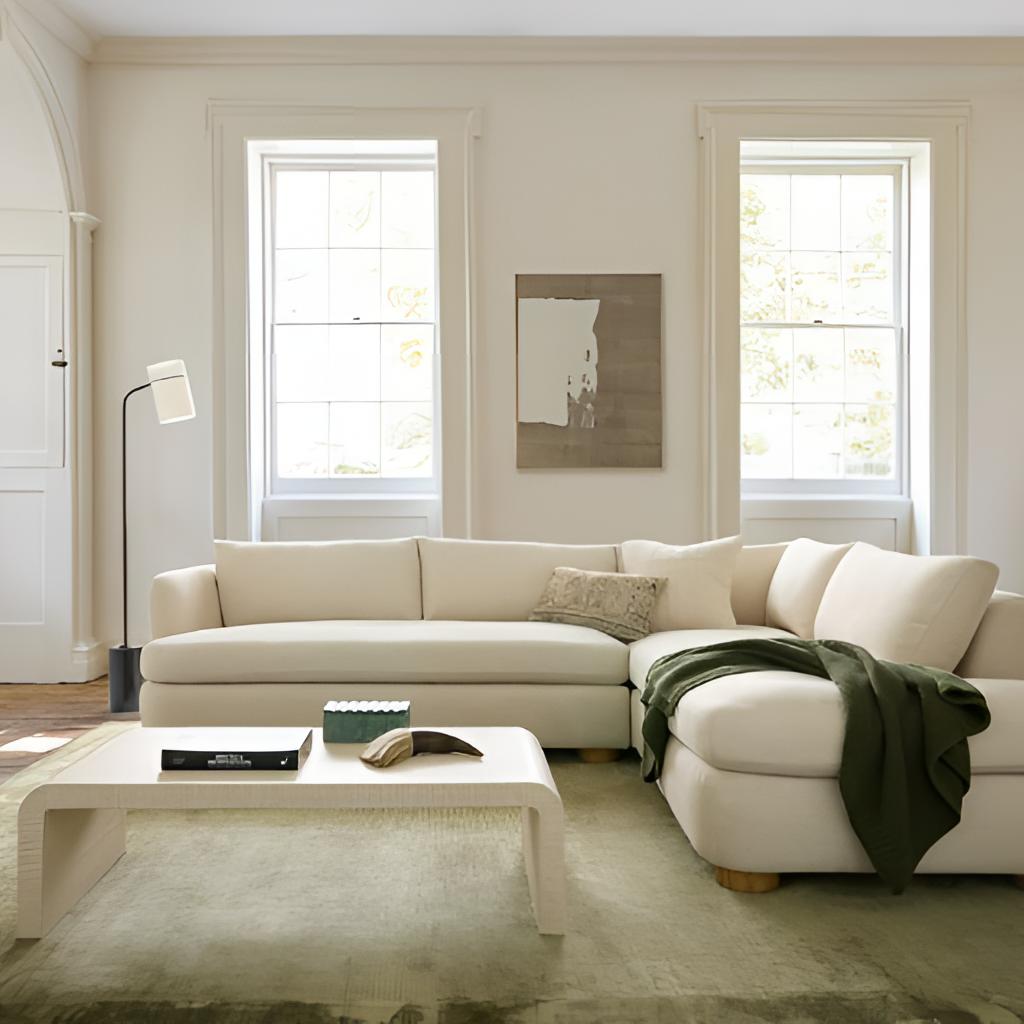
living room, beige fabric sectional sofa, wood flooring, with plank pattern, modern, paint wallpaper, with solid pattern